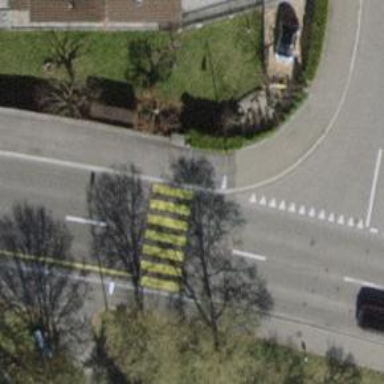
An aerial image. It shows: Uncontrolled zebra crossing with zebra markings.